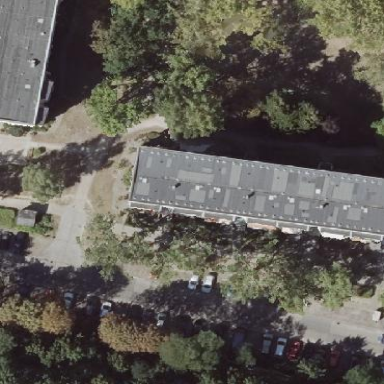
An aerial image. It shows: Building with apartments and flat roof.